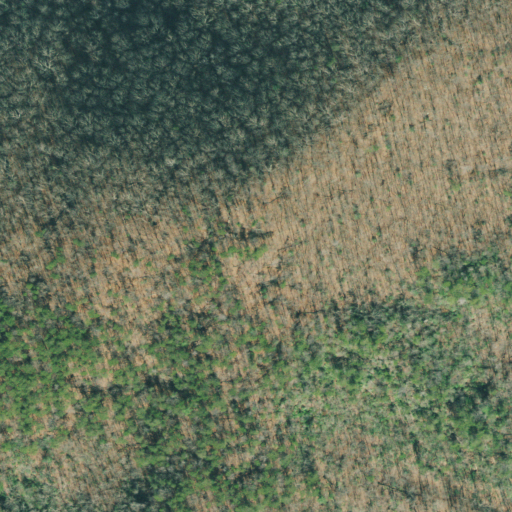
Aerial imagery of ridge(s) in Georgia named Bellcamp Ridge containing deciduous forest, mixed forest, and evergreen forest